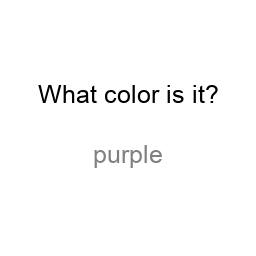
Color: gray
Color name shown: purple
Background color: white
Question text color: black